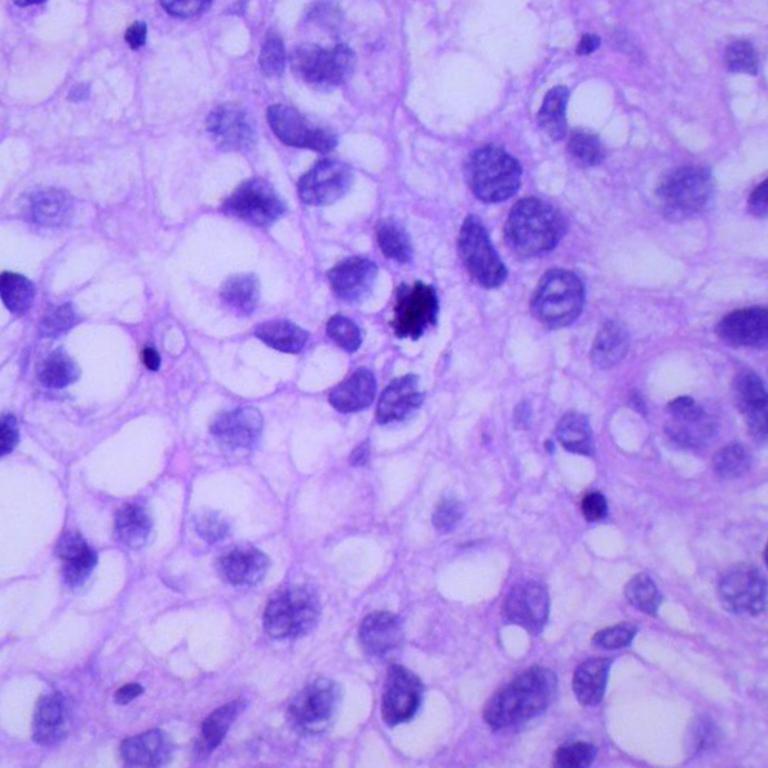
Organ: lung
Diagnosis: squamous carcinomas